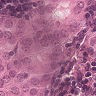
Metastatic tissue present: yes